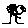
Label: tree